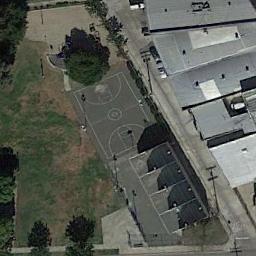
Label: basketball_court